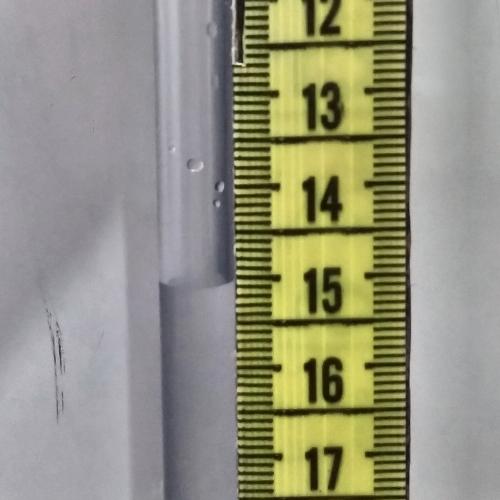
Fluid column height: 15.0 cm